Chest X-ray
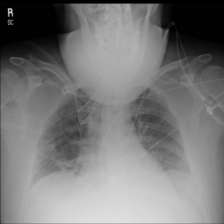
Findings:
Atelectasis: positive
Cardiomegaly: negative
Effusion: negative
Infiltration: negative
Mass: negative
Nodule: negative
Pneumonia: negative
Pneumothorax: negative
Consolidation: negative
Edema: negative
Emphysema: negative
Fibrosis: negative
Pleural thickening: negative
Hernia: negative